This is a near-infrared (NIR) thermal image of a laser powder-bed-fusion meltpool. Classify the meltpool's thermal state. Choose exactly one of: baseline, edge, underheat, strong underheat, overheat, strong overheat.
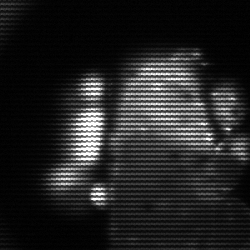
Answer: strong underheat